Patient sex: M
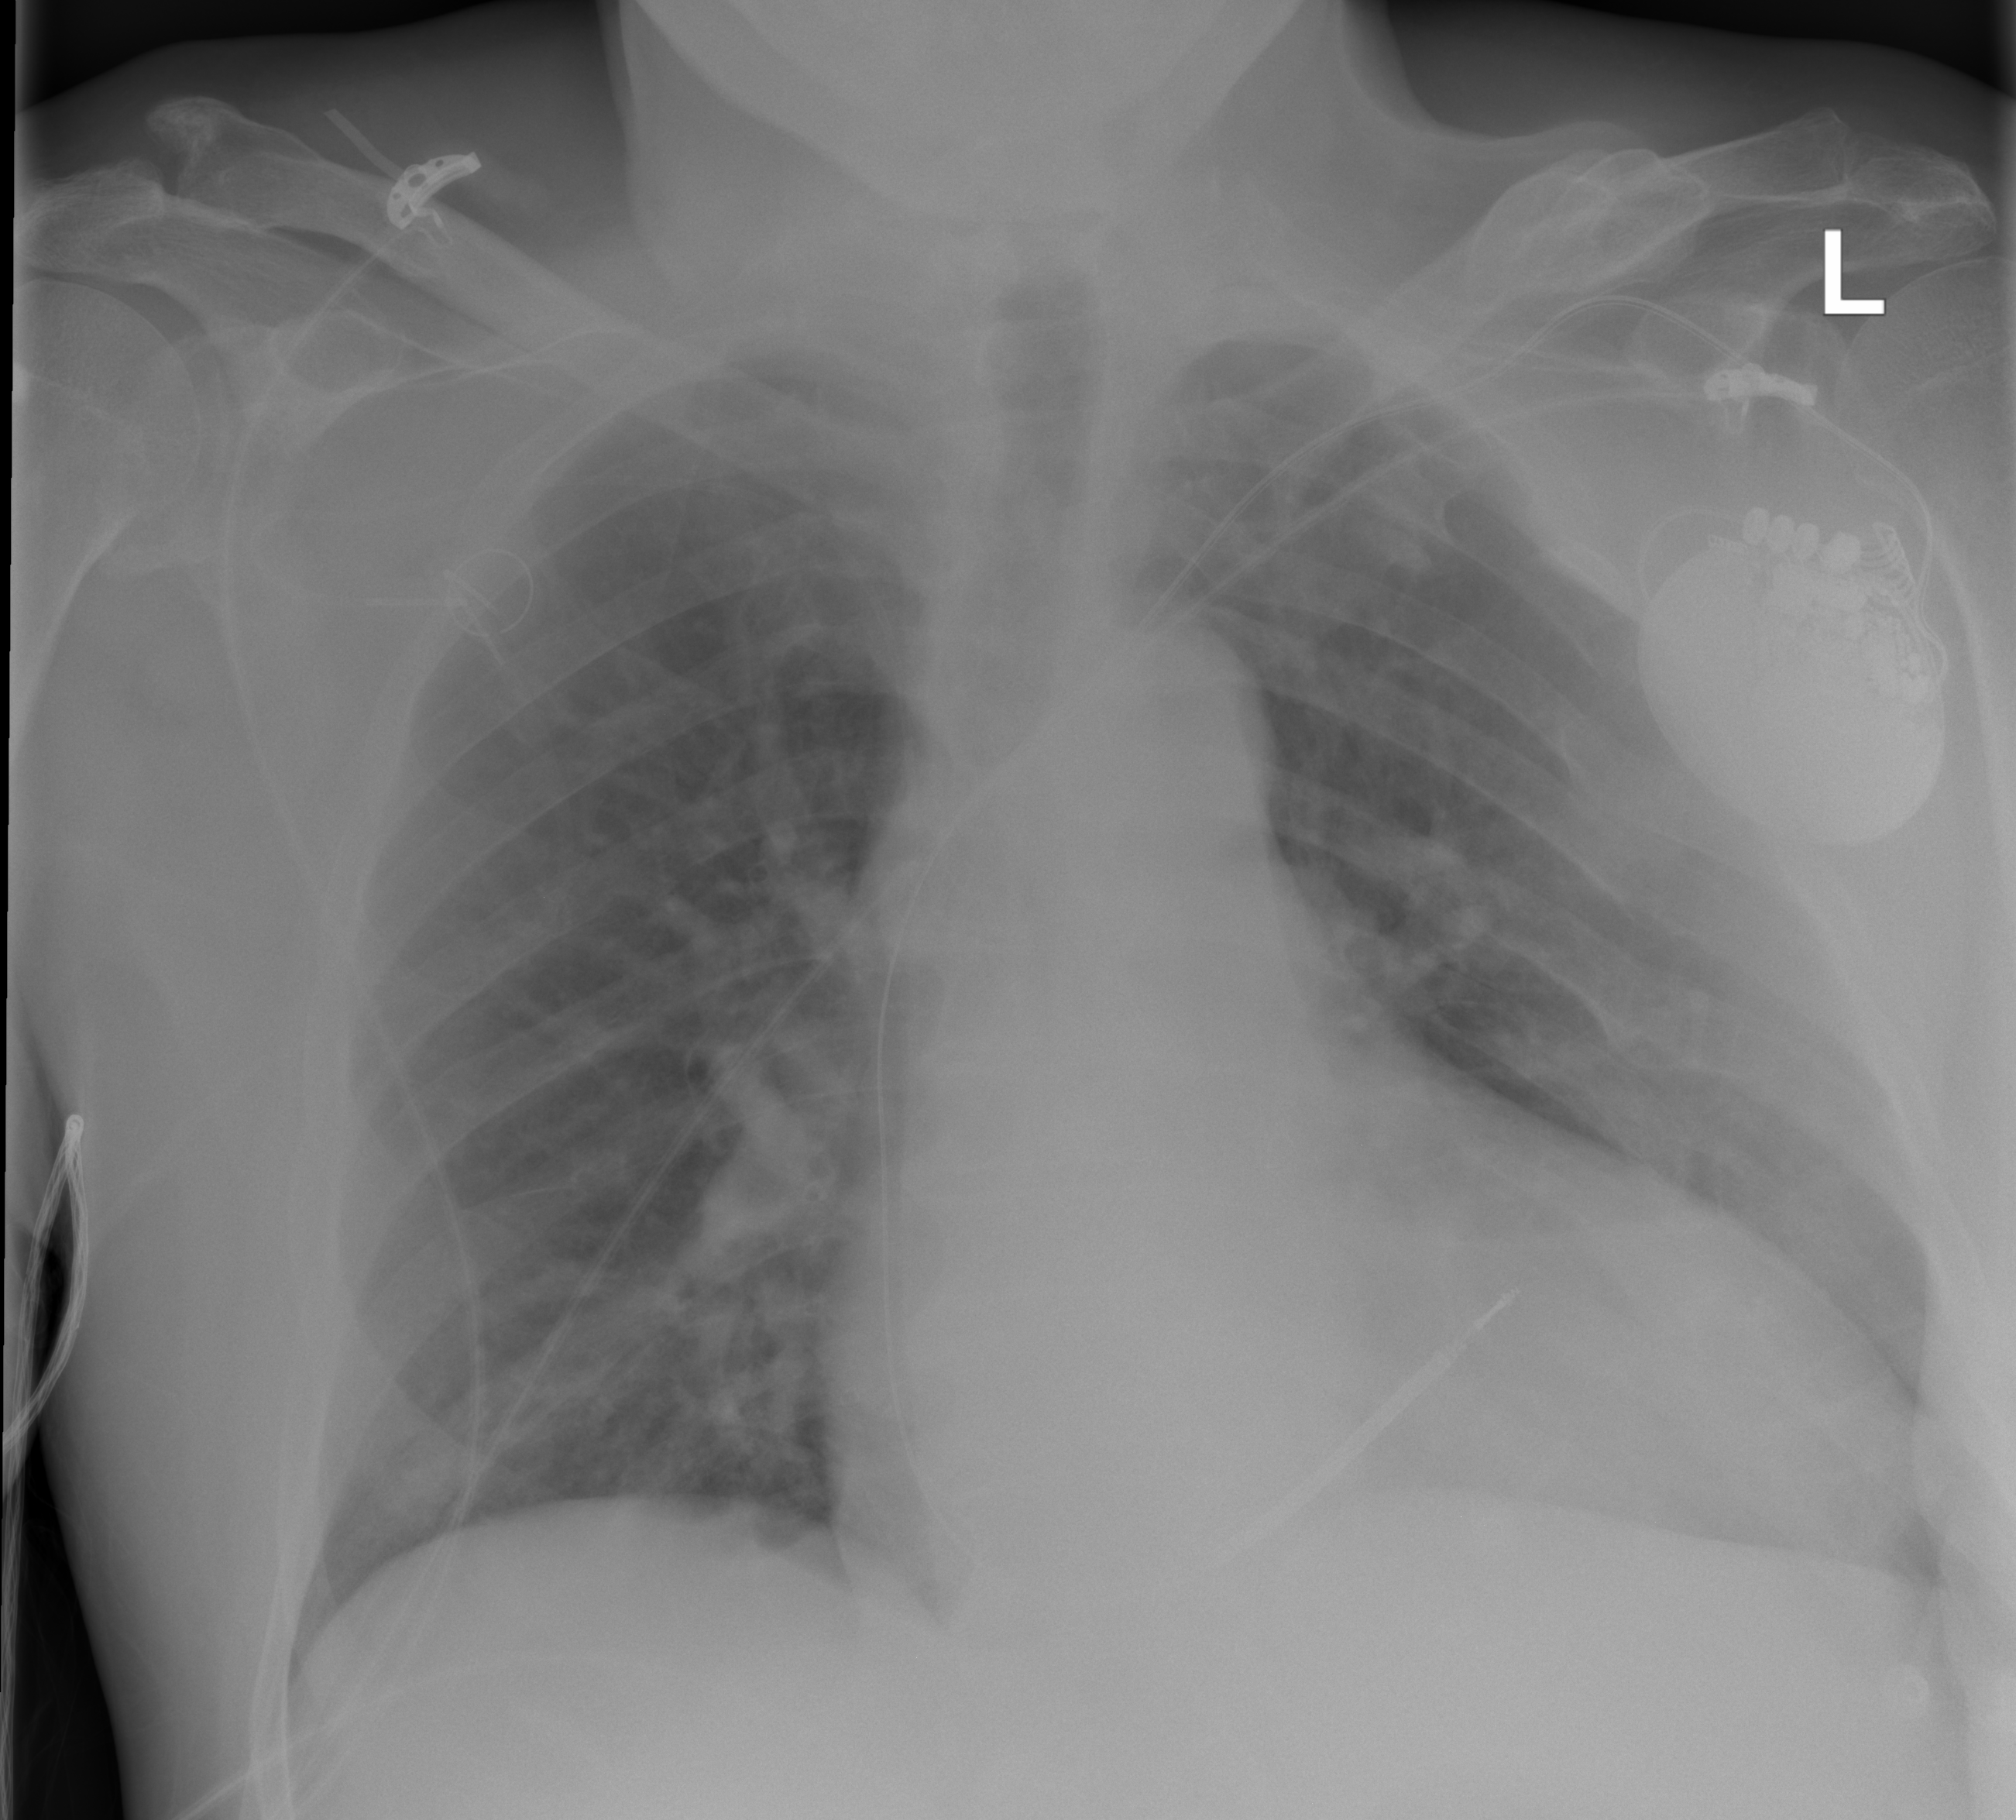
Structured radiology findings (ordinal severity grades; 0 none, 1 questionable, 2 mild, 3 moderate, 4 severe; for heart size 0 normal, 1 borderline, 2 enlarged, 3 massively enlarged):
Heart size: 2
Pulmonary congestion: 2
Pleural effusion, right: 0
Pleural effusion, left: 0
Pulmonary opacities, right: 0
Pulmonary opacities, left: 0
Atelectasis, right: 0
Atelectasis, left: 0